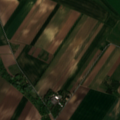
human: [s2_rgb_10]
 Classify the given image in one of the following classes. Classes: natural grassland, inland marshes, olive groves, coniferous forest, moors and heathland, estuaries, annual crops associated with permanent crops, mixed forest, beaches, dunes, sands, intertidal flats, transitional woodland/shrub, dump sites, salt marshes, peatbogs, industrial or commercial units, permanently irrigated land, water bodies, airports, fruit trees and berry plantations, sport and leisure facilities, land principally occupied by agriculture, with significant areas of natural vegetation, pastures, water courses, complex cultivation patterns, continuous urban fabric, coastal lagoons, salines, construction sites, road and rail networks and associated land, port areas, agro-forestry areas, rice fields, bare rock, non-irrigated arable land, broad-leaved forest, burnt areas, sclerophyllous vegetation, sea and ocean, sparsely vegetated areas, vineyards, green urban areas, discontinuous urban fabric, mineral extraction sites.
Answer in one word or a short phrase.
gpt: non-irrigated arable land, land principally occupied by agriculture, with significant areas of natural vegetation